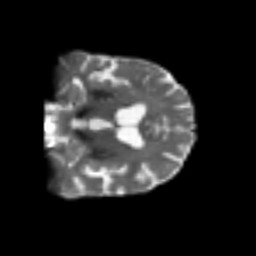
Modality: T2w
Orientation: coronal
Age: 58
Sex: male
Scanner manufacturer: siemens
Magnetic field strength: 3 T
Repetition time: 4.999 s
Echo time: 0.07946 s